Question: This error just "explodes" when starting the app or just update the redux state
sometimes it do not shows for few state updates, but for some reason it appears all along the app
What I tried:
- -
One screenshot of the TypeError:

Here is my package.json
'''
{
"name": "something-admin",
"private": true,
"scripts": {
"dev": "next dev -p 3000",
"start": "next start",
"lint": "next lint",
"build:export": "next build && next export -o build/"
},
"dependencies": {
"@date-io/date-fns": "^1.3.13",
"@material-ui/core": "^4.11.2",
"@material-ui/icons": "^4.11.2",
"@material-ui/pickers": "^3.3.10",
"@reduxjs/toolkit": "1.8.3",
"@zeit/next-sass": "^1.0.1",
"antd": "^4.5.2",
"axios": "^0.21.4",
"bootstrap": "^4.5.3",
"chart.js": "^2.9.4",
"classnames": "^2.2.6",
"cookie": "^0.4.1",
"customize-cra": "^1.0.0",
"date-fns": "^2.28.0",
"draft-js": "^0.11.7",
"draftjs-to-html": "^0.9.1",
"es6-promise": "^4.2.8",
"firebase": "^8.2.1",
"history": "^4.10.1",
"i18next": "^19.8.4",
"immutability-helper": "^3.1.1",
"js-cookie": "^2.2.1",
"jsonwebtoken": "^8.5.1",
"lodash": "^4.17.20",
"lodash.range": "^3.2.0",
"mdi-react": "^7.4.0",
"moment": "^2.29.1",
"next": "^11.1.0",
"next-compose-plugins": "^2.2.0",
"next-images": "^1.3.0",
"next-optimized-images": "^2.6.2",
"next-redux-saga": "^4.1.2",
"next-redux-wrapper": "^6.0.2",
"next-routes": "^1.4.2",
"node-sass": "^4.14.1",
"polished": "^4.0.5",
"postcss": "^8.3.6",
"prop-types": "^15.7.2",
"rc-notification": "^4.5.4",
"rc-slider": "^8.7.1",
"rc-time-picker": "^3.7.3",
"rc-tooltip": "^5.0.1",
"react": "^17.0.2",
"react-beautiful-dnd": "^13.0.0",
"react-big-calendar": "^0.38.0",
"react-chartjs-2": "^2.11.1",
"react-color": "^2.19.3",
"react-cookie": "^4.0.3",
"react-csv": "^2.0.3",
"react-custom-scrollbars": "^4.2.1",
"react-datepicker": "^4.3.0",
"react-device-detect": "^1.15.0",
"react-dom": "^17.0.2",
"react-dotdotdot": "^1.3.1",
"react-draft-wysiwyg": "^1.14.7",
"react-dropzone": "^11.2.4",
"react-facebook-login": "^4.1.1",
"react-google-login": "^5.2.2",
"react-highlight-words": "^0.16.0",
"react-hook-form": "^7.9.0",
"react-i18next": "^11.8.4",
"react-image-lightbox": "^5.1.1",
"react-images": "^1.1.0-beta.3",
"react-intl": "^5.20.4",
"react-lazyload": "^2.6.5",
"react-redux": "^7.2.6",
"react-router": "^5.2.0",
"react-router-dom": "^5.2.0",
"react-scripts": "^4.0.1",
"react-scroll": "^1.8.1",
"react-select": "^3.1.1",
"react-slick": "^0.27.12",
"react-smooth-scrollbar": "^8.0.6",
"react-syntax-highlighter": "^15.4.3",
"react-table": "^7.6.3",
"react-text-mask": "^5.4.3",
"react-toastify": "^8.1.0",
"react-vis": "^1.11.7",
"reactstrap": "^8.7.1",
"recharts": "^1.8.5",
"recompose": "^0.30.0",
"redux": "^4.0.4",
"redux-actions": "^2.6.5",
"redux-devtools-extension": "^2.13.8",
"redux-form": "^8.3.7",
"redux-persist": "^6.0.0",
"slick-carousel": "^1.8.1",
"smooth-scrollbar": "^8.5.3",
"text-mask-addons": "^3.8.0"
},
"devDependencies": {
"@svgr/webpack": "^5.5.0",
"eslint": "7",
"eslint-config-next": "12.0.2"
}
}
'''
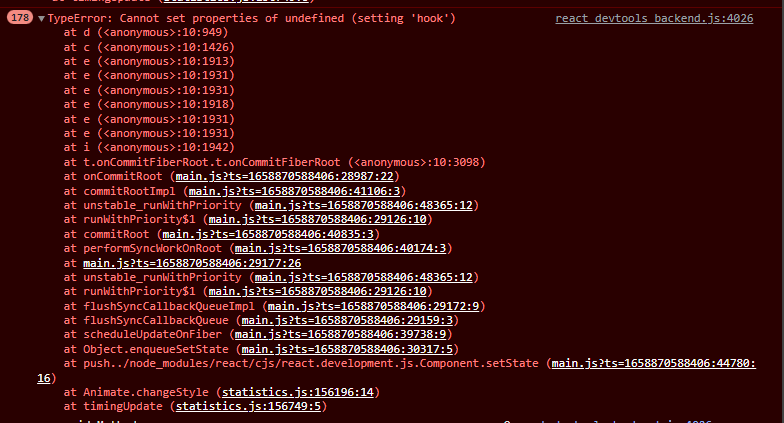
Answer: update
The problem was coming from "rc-notification"
For some reason the lib was throwing it all over
removing the lib fixed the problem